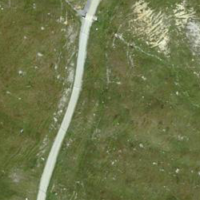
EUNIS habitat code: 26
Species observed at this site:
Charadrius morinellus